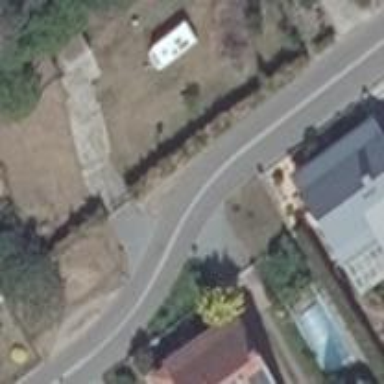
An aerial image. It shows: Residential road with asphalt surface.